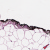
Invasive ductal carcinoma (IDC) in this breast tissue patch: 0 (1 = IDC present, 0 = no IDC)